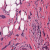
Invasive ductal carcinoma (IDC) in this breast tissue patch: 0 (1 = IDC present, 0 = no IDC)